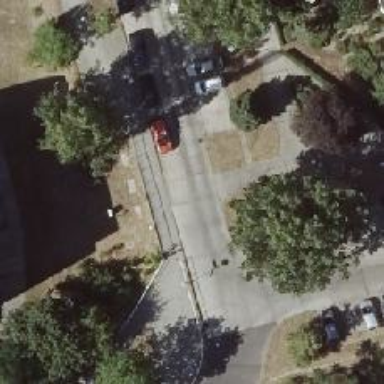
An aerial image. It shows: Unmarked crossing on the road.